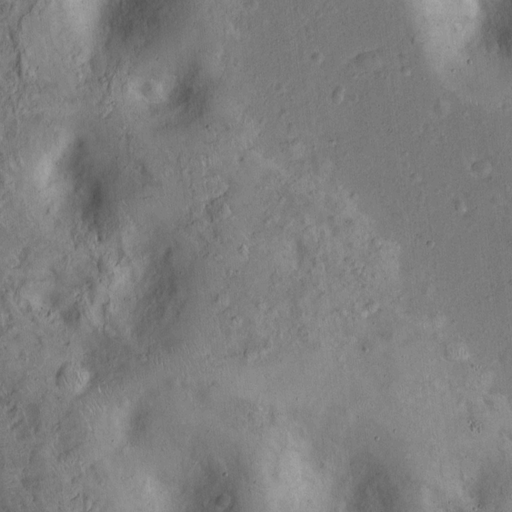
Classes present: Background, Cone